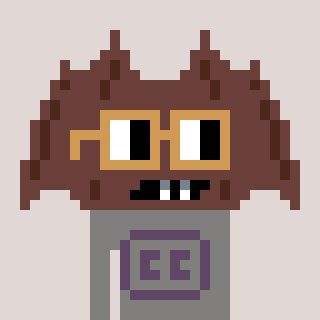
a pixel art character with square brown glasses, a bat-shaped head and a bluegrey-colored body on a warm background